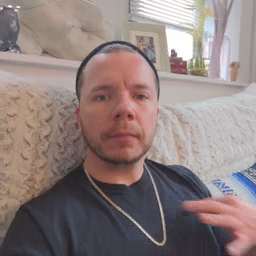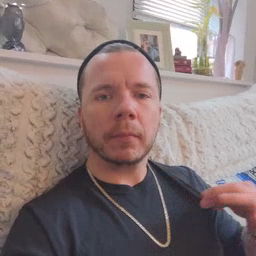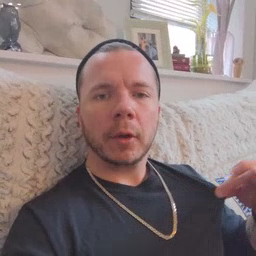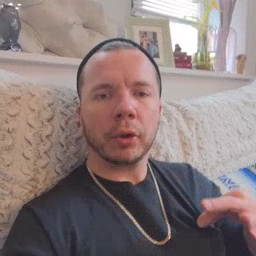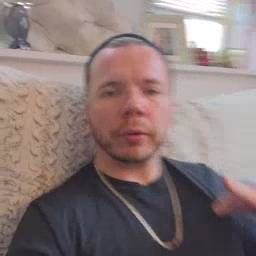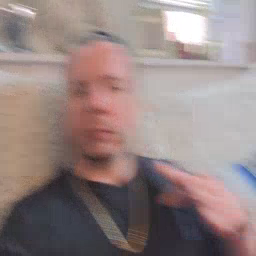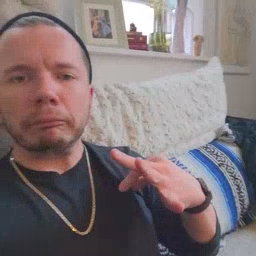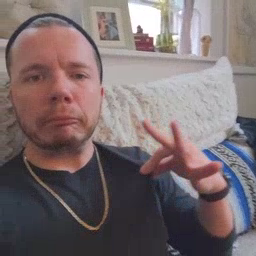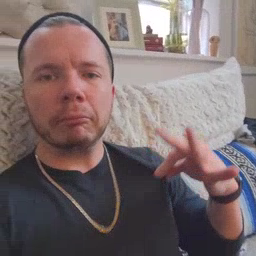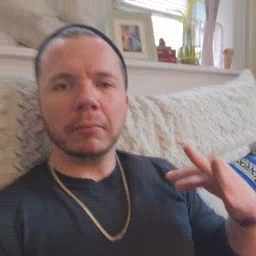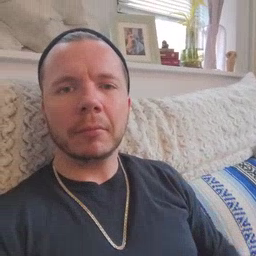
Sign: shirt